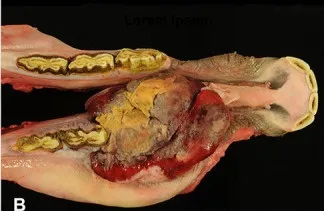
White star) of a foal, showing extensive growth and consecutive loss of the first deciduous premolar.
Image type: radiology (ct)